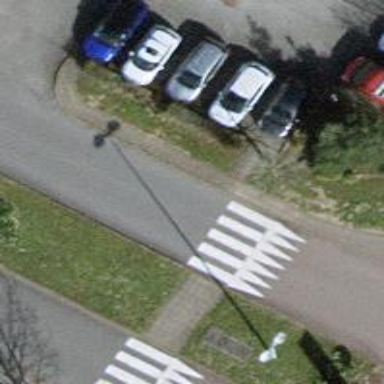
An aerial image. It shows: Zebra crossing on the road.